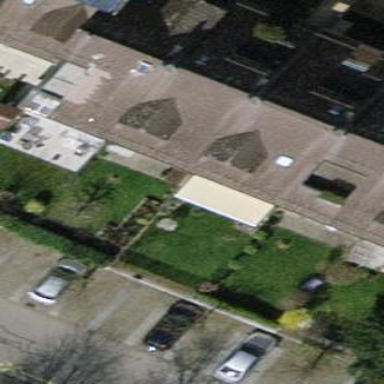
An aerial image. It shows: Terrace building.